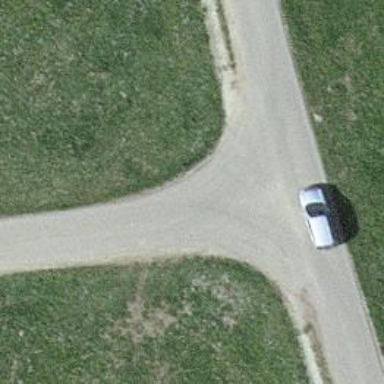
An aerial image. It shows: Unmarked road crossing.